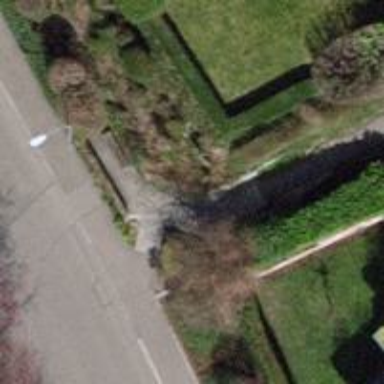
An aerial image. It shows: Road with steps.